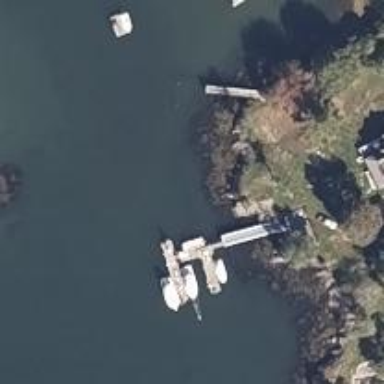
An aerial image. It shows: Man-made pier.